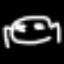
Label: frog